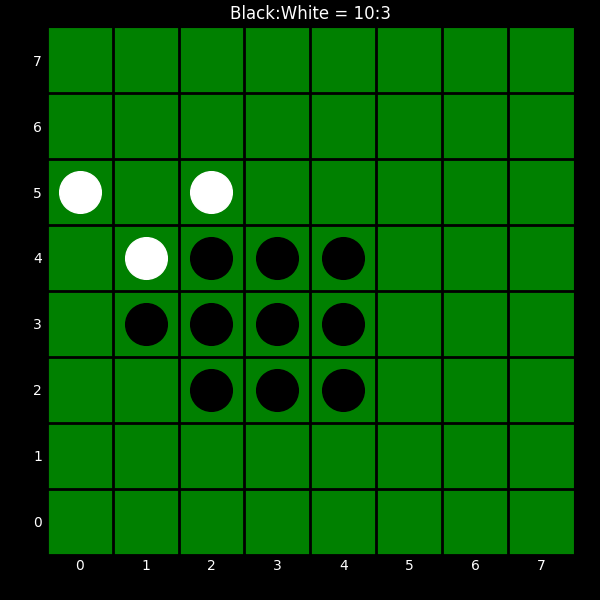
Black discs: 10
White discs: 3